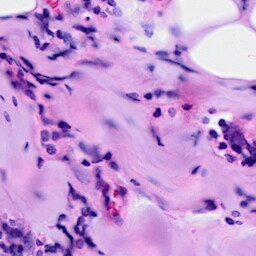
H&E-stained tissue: Breast